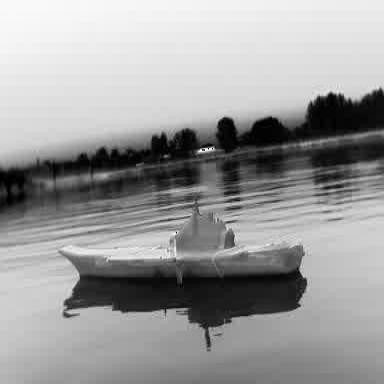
There is a warship in the infrared image.